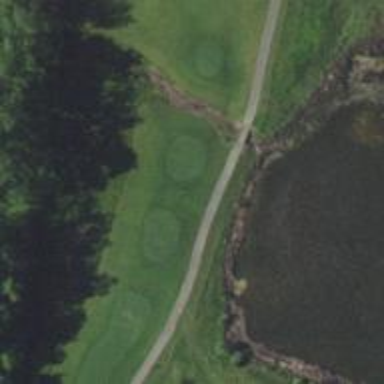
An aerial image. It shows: Service road with bridge used as golf cart path.